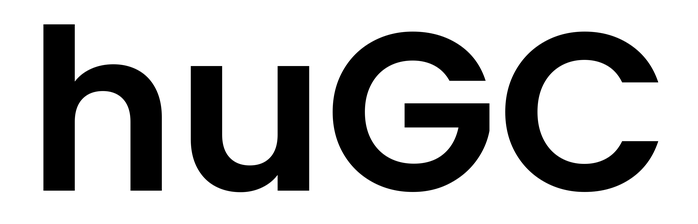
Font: Poppins-SemiBold